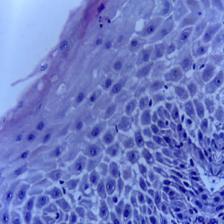
Diagnosis: Normal